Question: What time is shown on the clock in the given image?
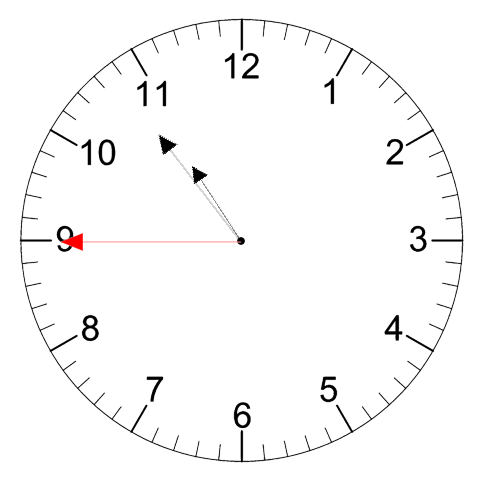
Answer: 10:53:45